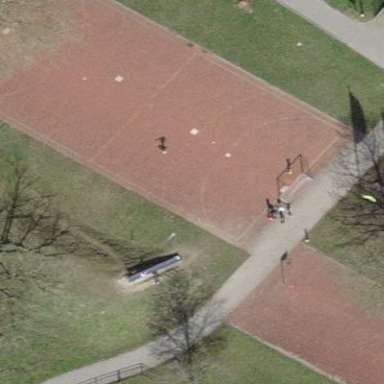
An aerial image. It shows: Park.